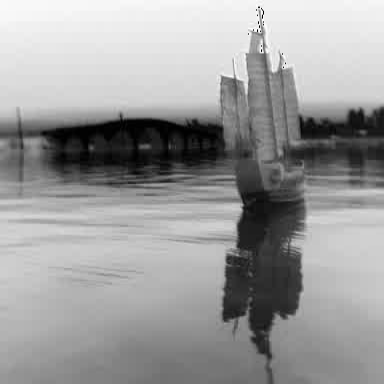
There is a sailboat in the infrared image.